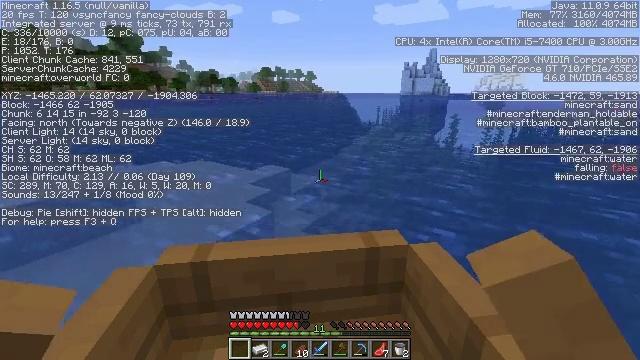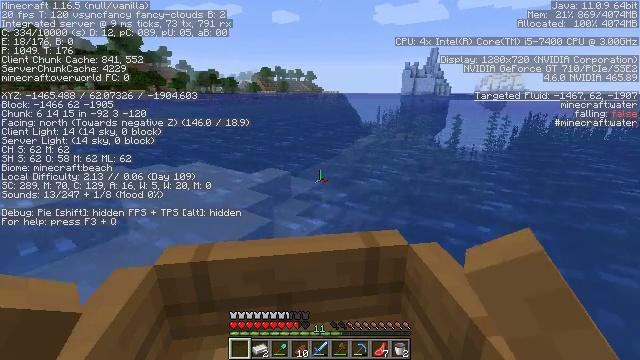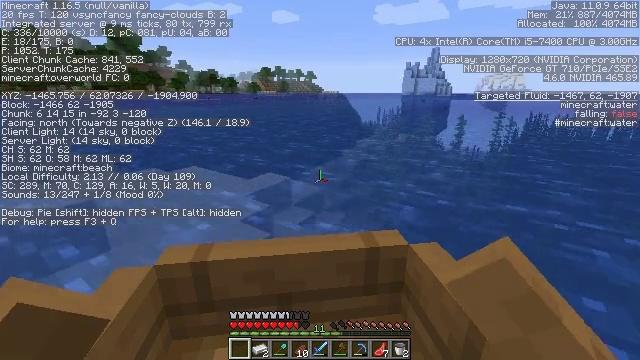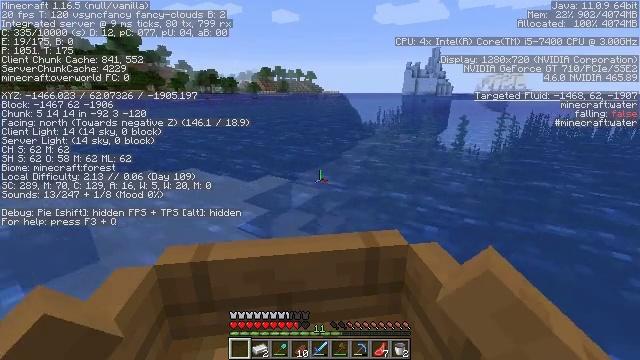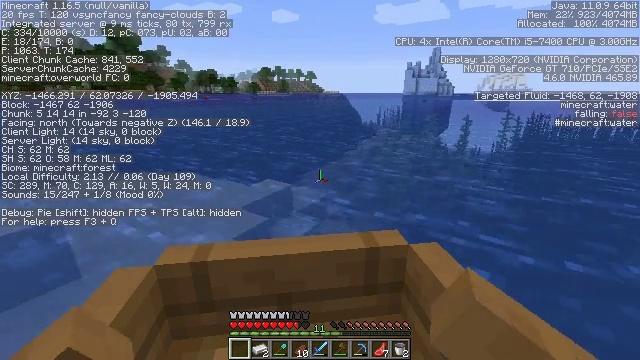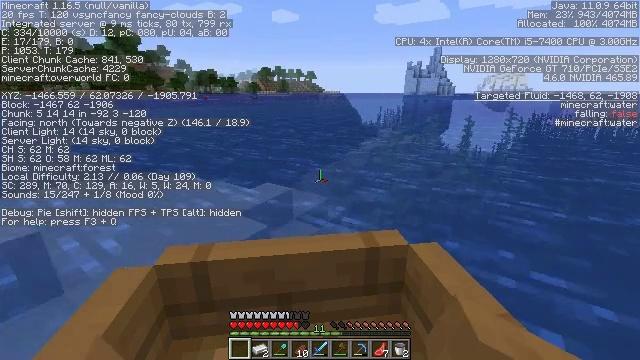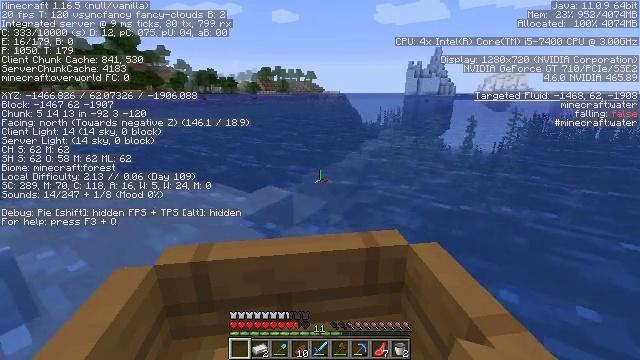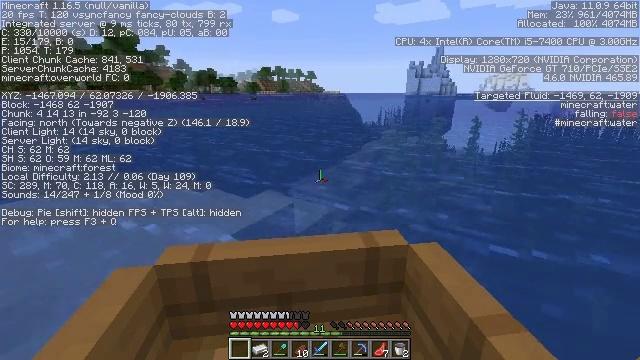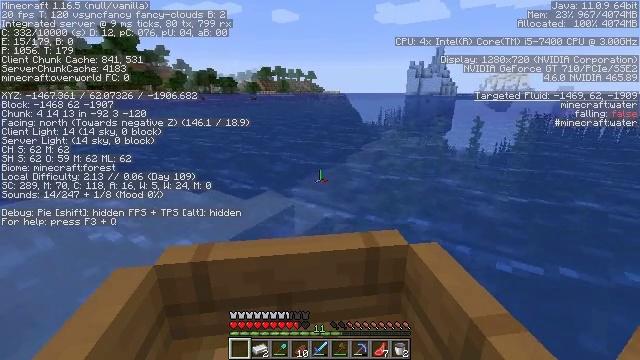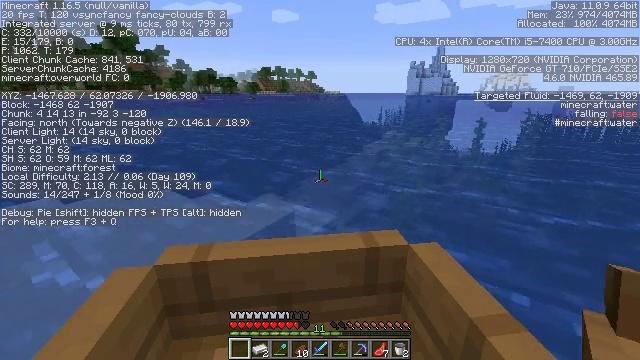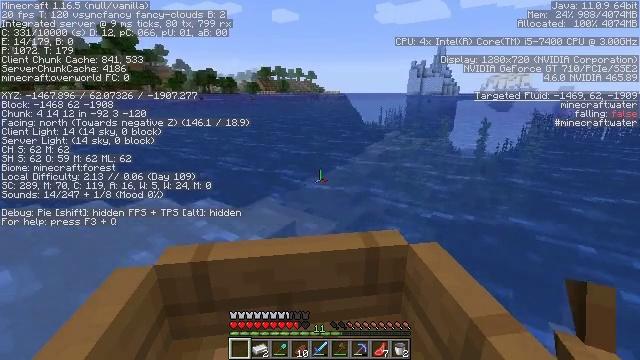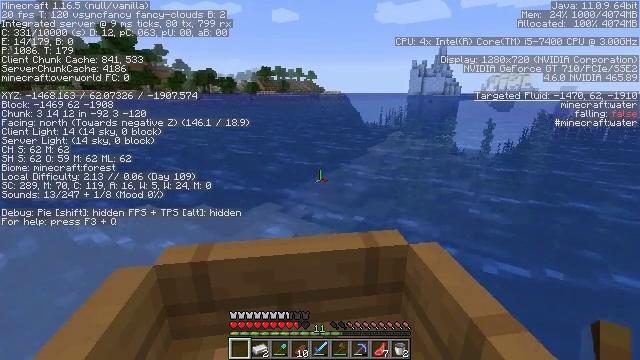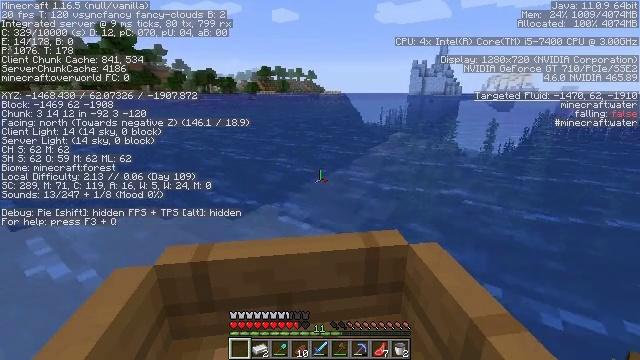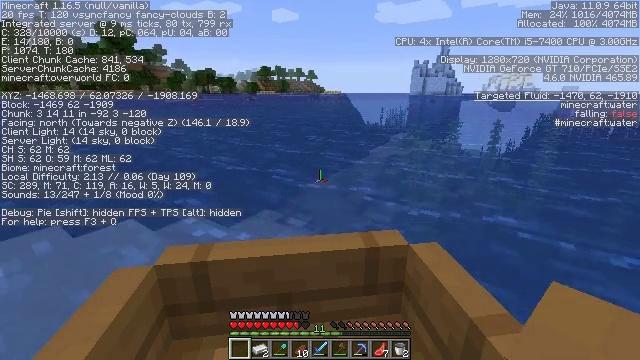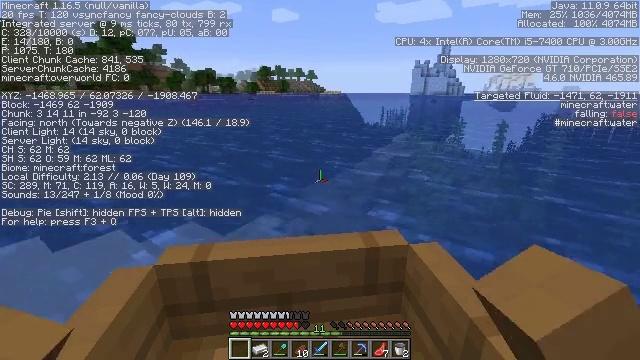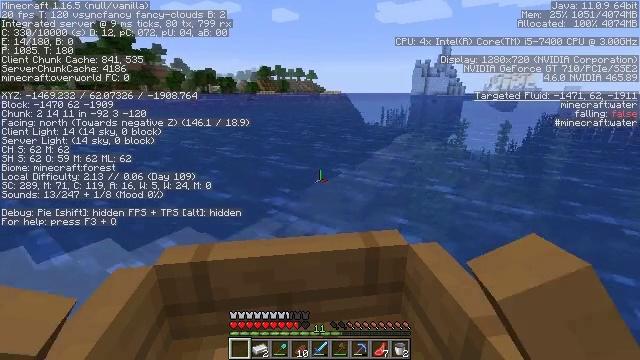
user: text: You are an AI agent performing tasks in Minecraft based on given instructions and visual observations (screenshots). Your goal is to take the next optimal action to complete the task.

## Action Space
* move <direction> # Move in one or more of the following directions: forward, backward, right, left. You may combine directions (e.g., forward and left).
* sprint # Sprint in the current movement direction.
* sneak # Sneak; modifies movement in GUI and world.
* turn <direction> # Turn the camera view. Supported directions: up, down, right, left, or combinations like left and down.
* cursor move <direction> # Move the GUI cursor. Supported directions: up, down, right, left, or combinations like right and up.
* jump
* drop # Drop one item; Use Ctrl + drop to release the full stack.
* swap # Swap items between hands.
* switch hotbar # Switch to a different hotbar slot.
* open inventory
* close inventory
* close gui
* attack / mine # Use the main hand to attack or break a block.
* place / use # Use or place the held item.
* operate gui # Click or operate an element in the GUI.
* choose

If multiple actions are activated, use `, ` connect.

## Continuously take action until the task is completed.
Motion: motion action
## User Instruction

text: Mine a hay block from the field.
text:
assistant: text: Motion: move forward
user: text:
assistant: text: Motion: move forward
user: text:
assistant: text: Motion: move forward
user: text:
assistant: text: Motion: move forward
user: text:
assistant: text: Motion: move forward
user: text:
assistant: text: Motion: move forward
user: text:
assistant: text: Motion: move forward
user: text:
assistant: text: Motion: move forward
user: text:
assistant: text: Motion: move forward
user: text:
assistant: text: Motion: move forward
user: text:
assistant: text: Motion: move forward
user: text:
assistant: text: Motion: move forward
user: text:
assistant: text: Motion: move forward
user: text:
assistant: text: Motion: move forward
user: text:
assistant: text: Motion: move forward
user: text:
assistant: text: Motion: move forward
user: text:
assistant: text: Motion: move forward
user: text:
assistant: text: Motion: move forward
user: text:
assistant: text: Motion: move forward
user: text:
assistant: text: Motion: move forward
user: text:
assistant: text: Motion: move forward
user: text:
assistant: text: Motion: move forward
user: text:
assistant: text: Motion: move forward
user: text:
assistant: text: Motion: move forward
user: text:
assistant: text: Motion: move forward
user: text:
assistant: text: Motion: move forward
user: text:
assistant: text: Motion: move forward
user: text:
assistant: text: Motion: move forward
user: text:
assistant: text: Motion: move forward
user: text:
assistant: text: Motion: move forward